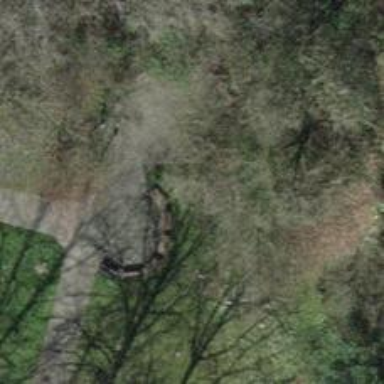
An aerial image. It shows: Bench for seating.